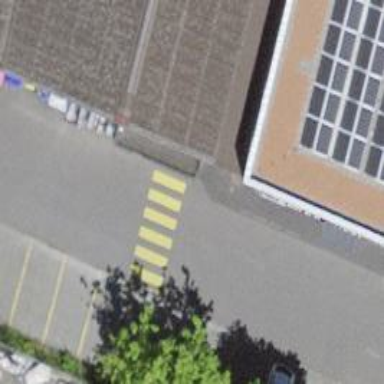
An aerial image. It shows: Zebra crossing on the road.